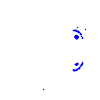
Particle: pion